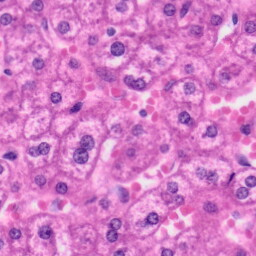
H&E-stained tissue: Liver